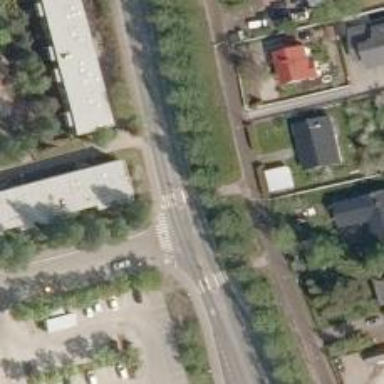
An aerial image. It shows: Uncontrolled crossing with central island on the road.